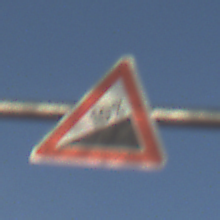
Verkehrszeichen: Steigung10
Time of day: SunriseSunset
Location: Outdoor (Suburban)
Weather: PartlyCloudy
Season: NotSpecified
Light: Natural